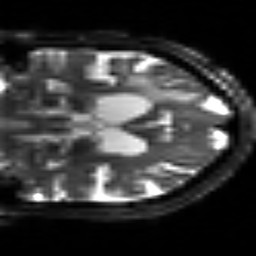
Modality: sbref
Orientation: coronal
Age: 69
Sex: male
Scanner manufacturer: siemens
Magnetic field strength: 3 T
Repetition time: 3.2 s
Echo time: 0.081 s